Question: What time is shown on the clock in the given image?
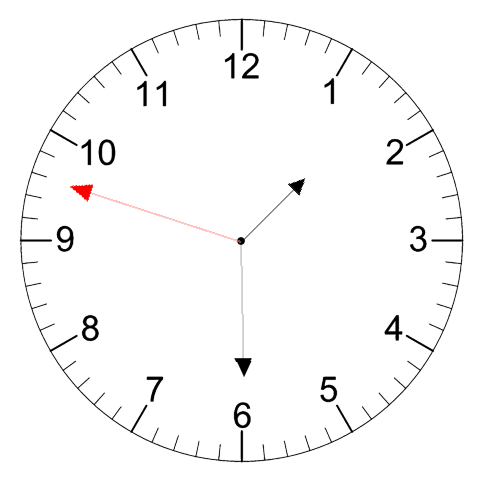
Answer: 01:29:48